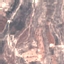
Label: HerbaceousVegetation